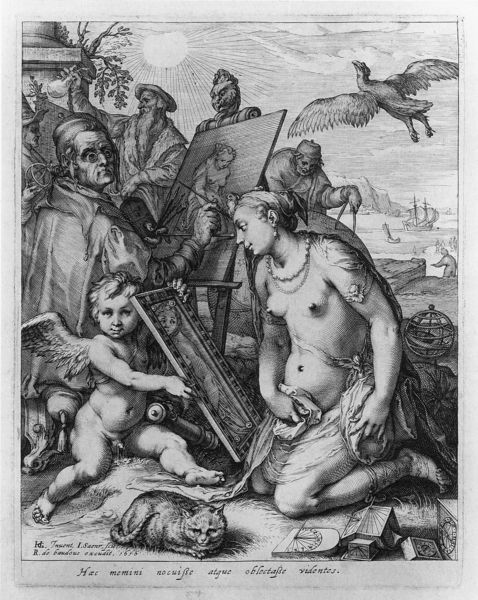
Titel: Allegorie des Sehsinns
Künstler: Jan Saenredam
Institution: Hamburger Kusthalle, Kupferstichkabinett/ Inv. Nr.: 4629
Schlagwörter: adler, gelehrte, putto, eitelkeit, kupferstich, geldsack, naturnachahmung, selbsterkenntnis